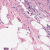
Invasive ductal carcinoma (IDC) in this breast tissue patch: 1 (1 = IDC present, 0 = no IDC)